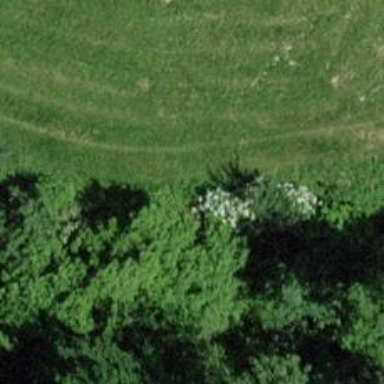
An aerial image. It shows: Grass path.